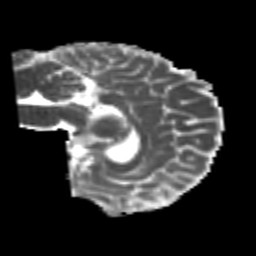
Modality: MD
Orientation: sagittal
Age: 22
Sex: female
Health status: healthy
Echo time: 0.074 s